Interaction volume radius: 5 \u00c5
Interaction volume height: 25 \u00c5
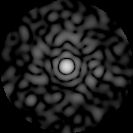
Disorder parameter: 0.8207